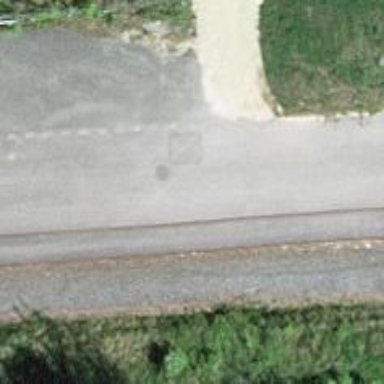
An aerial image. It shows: Track with grade 1 quality.